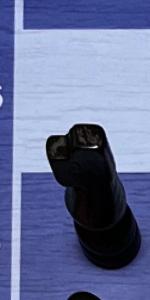
Label: Knight_Black